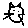
Label: cat